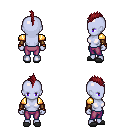
a pixel art fantasy rpg character, female body template, dark elf, purple skin, gold arm armor, magenta pants, brunette mohawk hairstyle, leather bracers, gray slippers, four views (front, back, left, right), 2x2 character sprite sheet, small pixel art, hard edges, no anti-aliasing